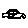
Label: car